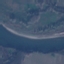
Land use / land cover: River